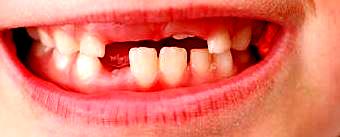
Condition: hypodontia